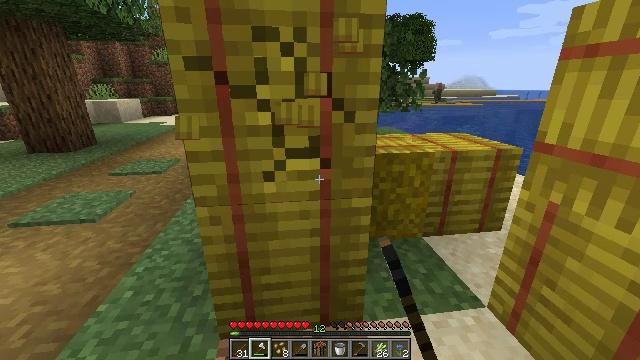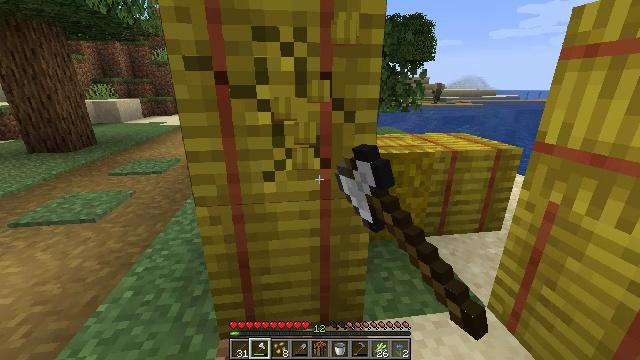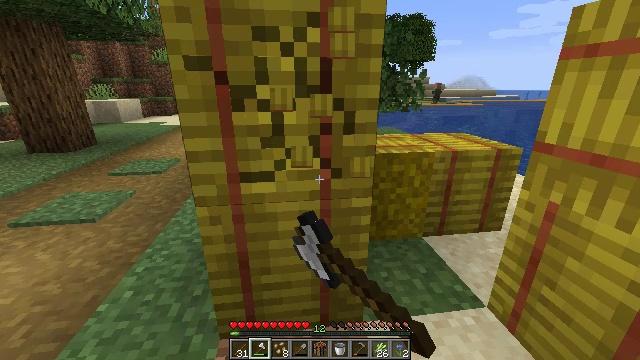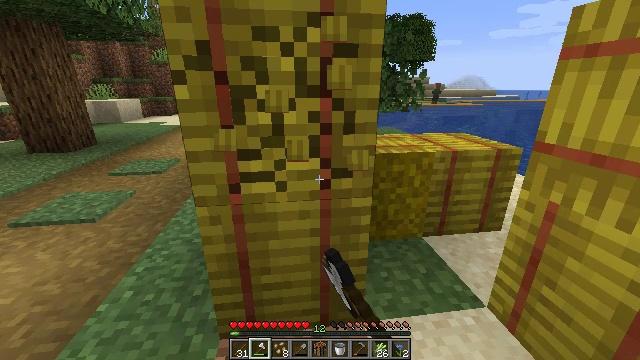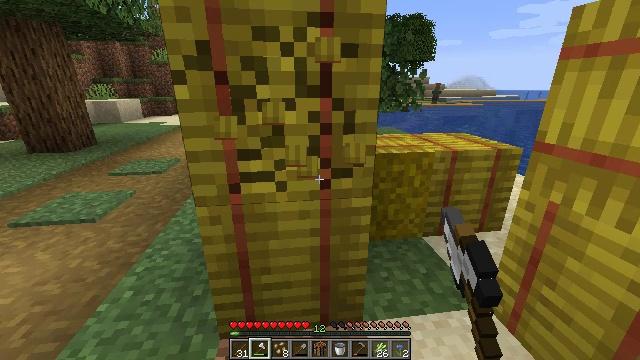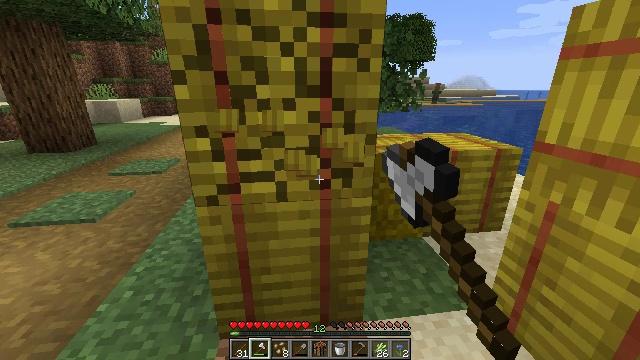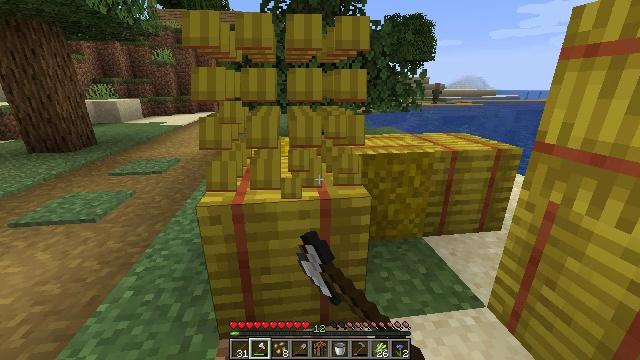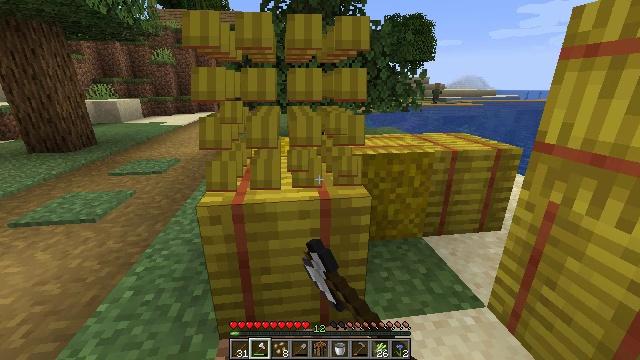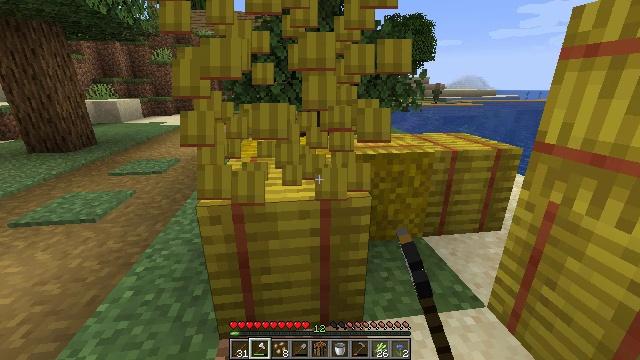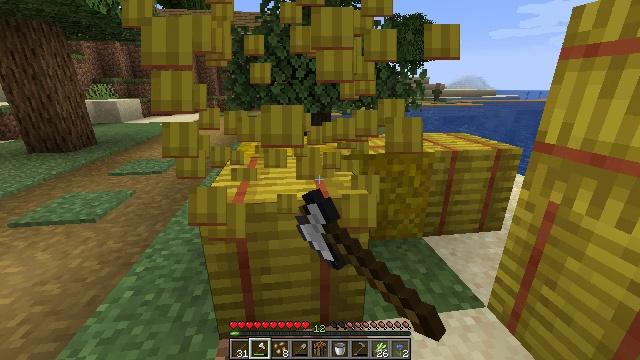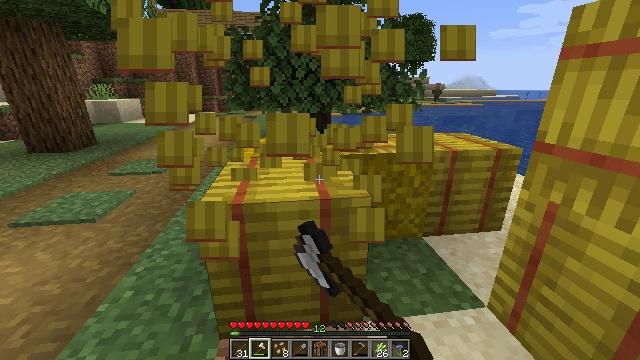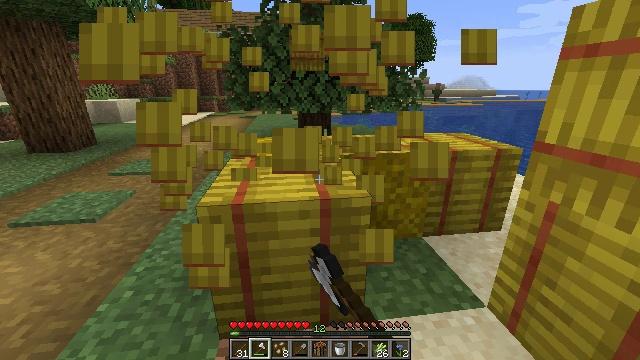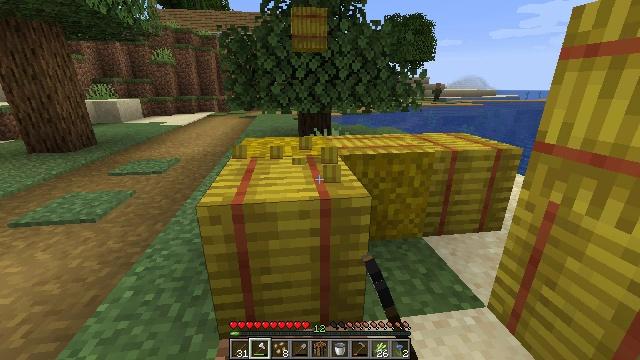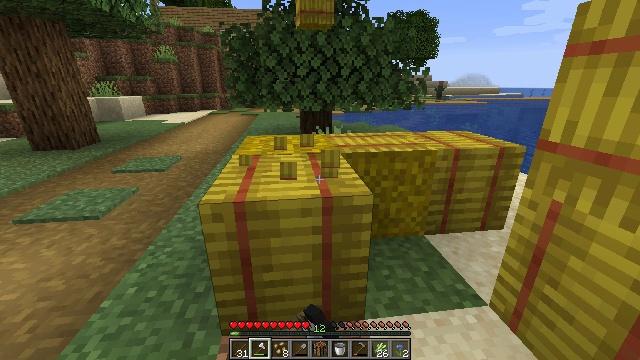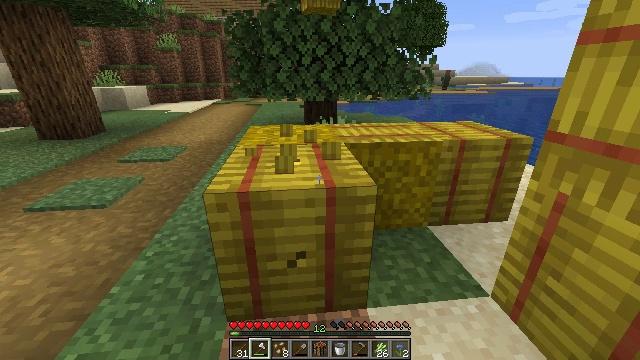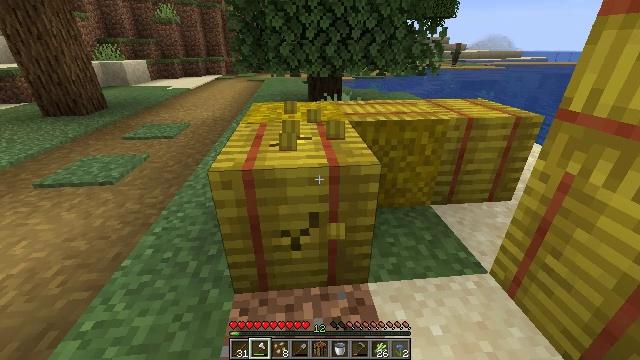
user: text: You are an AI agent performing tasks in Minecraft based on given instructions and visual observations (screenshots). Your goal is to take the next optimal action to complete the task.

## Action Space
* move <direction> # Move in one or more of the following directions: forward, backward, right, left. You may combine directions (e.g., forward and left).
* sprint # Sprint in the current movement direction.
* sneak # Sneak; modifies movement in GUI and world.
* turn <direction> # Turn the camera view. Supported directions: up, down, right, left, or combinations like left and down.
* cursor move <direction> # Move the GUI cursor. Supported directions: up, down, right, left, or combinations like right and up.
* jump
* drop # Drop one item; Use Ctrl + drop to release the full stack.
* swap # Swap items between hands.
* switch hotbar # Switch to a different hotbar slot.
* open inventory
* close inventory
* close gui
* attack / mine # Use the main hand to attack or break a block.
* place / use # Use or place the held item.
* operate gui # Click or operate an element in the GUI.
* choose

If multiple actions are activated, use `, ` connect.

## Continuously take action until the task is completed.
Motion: motion action
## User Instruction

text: Gather hay blocks from the farm.
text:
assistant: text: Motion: attack / mine
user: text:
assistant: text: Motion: attack / mine
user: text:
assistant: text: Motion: attack / mine
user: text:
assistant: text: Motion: attack / mine
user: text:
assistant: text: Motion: attack / mine
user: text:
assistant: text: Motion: attack / mine
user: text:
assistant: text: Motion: attack / mine
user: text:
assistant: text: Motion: attack / mine
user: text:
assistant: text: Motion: attack / mine
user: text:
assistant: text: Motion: attack / mine
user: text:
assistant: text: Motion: attack / mine
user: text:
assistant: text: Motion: attack / mine
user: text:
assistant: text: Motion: attack / mine
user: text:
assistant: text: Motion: turn down, attack / mine
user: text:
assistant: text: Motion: turn down, attack / mine
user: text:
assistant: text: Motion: attack / mine
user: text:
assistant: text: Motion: attack / mine
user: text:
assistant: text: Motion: attack / mine
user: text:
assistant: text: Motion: attack / mine
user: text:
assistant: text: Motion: attack / mine
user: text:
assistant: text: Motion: attack / mine
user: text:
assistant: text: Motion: attack / mine
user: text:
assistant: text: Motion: attack / mine
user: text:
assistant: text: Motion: attack / mine
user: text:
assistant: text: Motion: attack / mine
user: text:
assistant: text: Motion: attack / mine
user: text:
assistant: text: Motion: attack / mine
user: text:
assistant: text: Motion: attack / mine
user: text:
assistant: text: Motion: attack / mine
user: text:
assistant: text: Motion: attack / mine